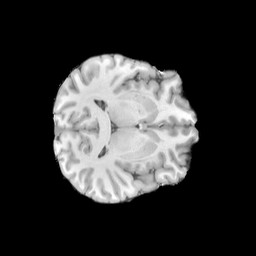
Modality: T1w
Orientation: axial